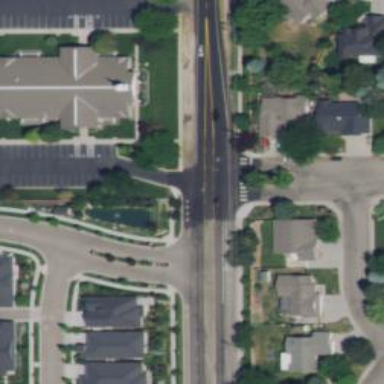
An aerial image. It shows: Marked road crossing.